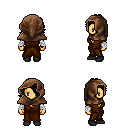
a pixel art fantasy rpg character, female body template, human, tanned skin, brown robe, red pants, black swoop hairstyle, cloth hood, white cloth bandages, black shoes, four views (front, back, left, right), 2x2 character sprite sheet, small pixel art, hard edges, no anti-aliasing